Field crop: maize
Growth stage: 2
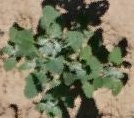
Species: chenopodium